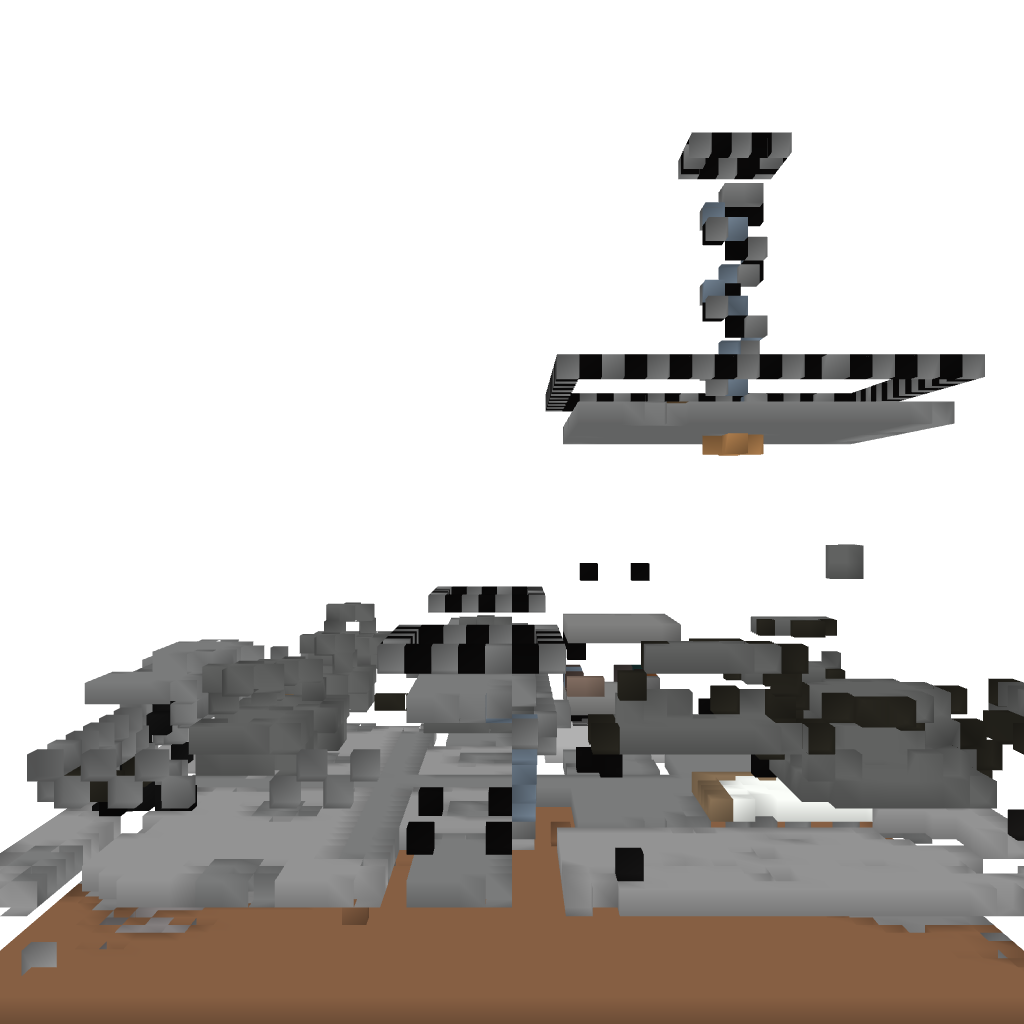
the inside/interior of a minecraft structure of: castle 3